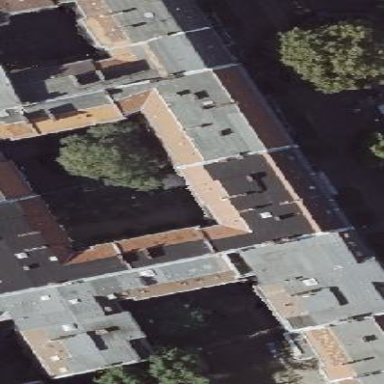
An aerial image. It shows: Grey gambrel roof on apartment building.